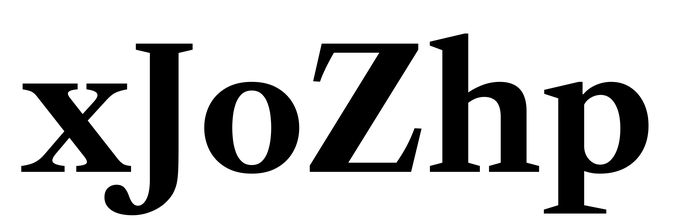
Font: LibreCaslonText_Bold